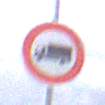
Verkehrszeichen: VerbotFuerKraftfahrzeugeUeberDreiKommaFuenfTonnen
Umgebung: Outdoor, Suburban
Tageszeit: MorningAfternoon
Wetter: PartlyCloudy
Licht: Natural
Jahreszeit: NotSpecified
Kontrast: LowContrast